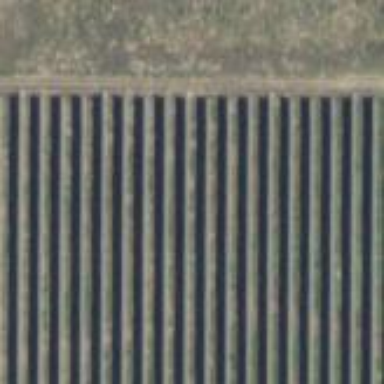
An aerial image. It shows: Solar power generator using photovoltaic panels.